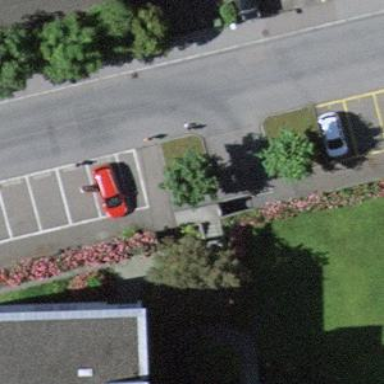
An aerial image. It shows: Parking area with asphalt surface.